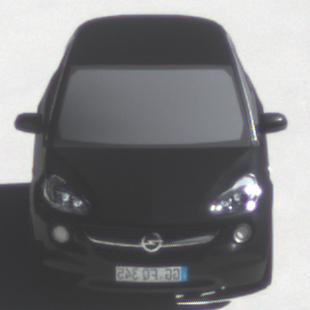
Make: Opel
Model: ADAM 1.2
Detailed model: ADAM
Model produced from: 2013/01
Model produced until: 2014/11
Doors: 3
Color: black
Road condition: dry road
Daytime: morning or afternoon
Contrast: high contrast